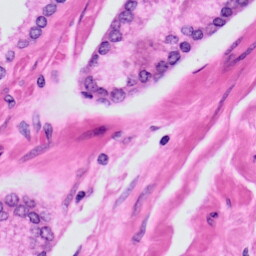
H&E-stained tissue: Prostate